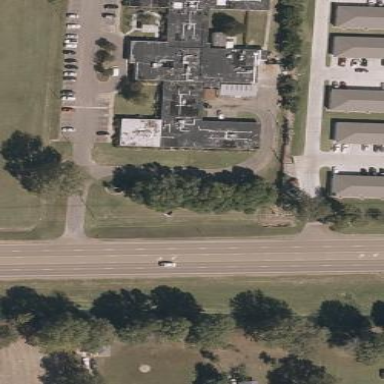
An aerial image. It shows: Building that serves as nursing home.